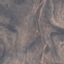
Label: HerbaceousVegetation